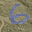
Label: 6